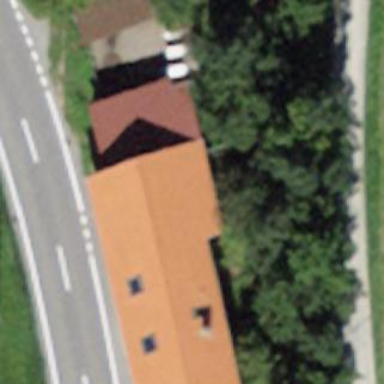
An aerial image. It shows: Detached building.